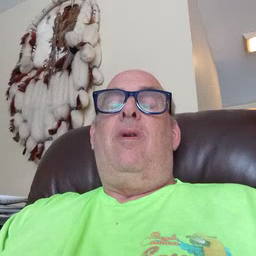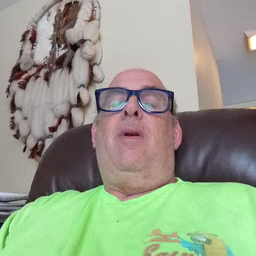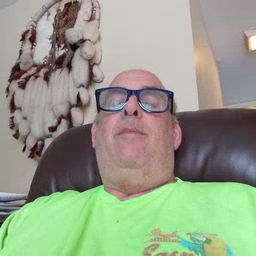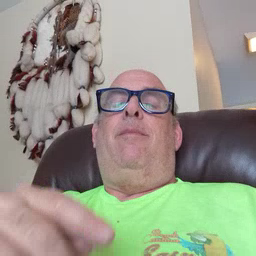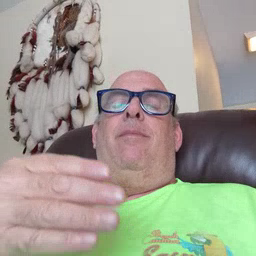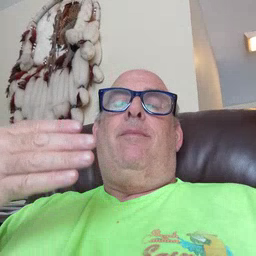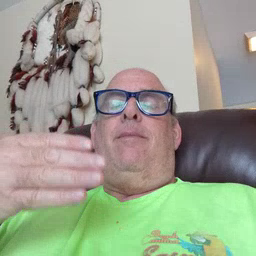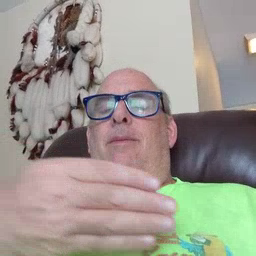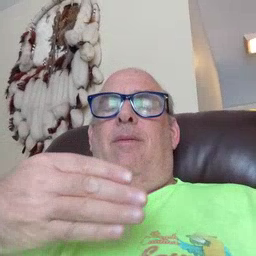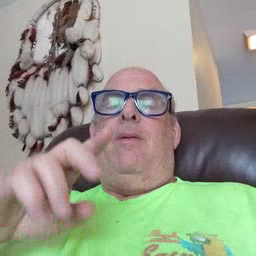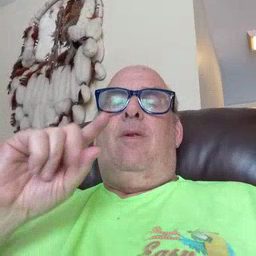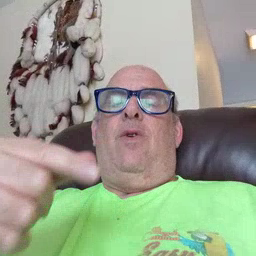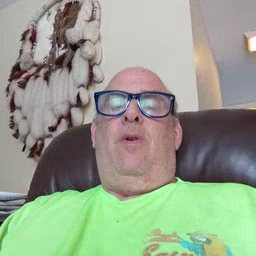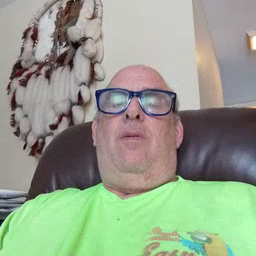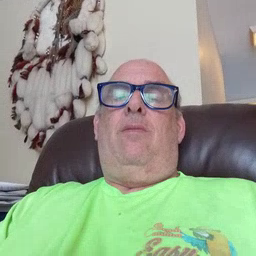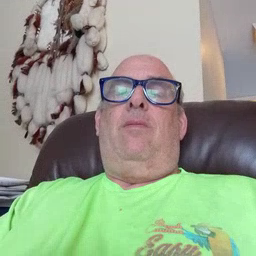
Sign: puppy